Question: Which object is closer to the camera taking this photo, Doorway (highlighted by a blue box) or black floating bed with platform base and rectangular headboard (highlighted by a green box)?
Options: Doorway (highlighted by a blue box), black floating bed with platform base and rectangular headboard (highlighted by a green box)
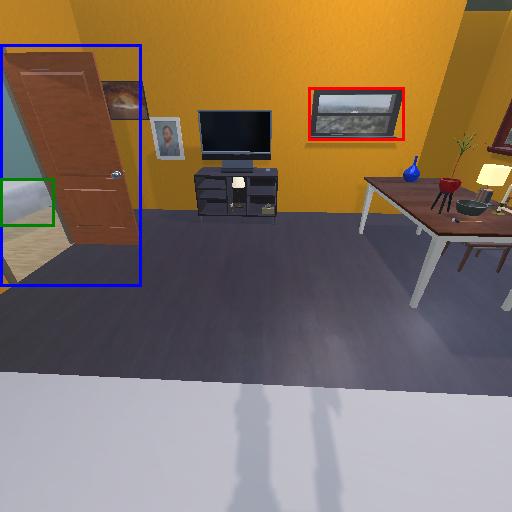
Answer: Doorway (highlighted by a blue box)